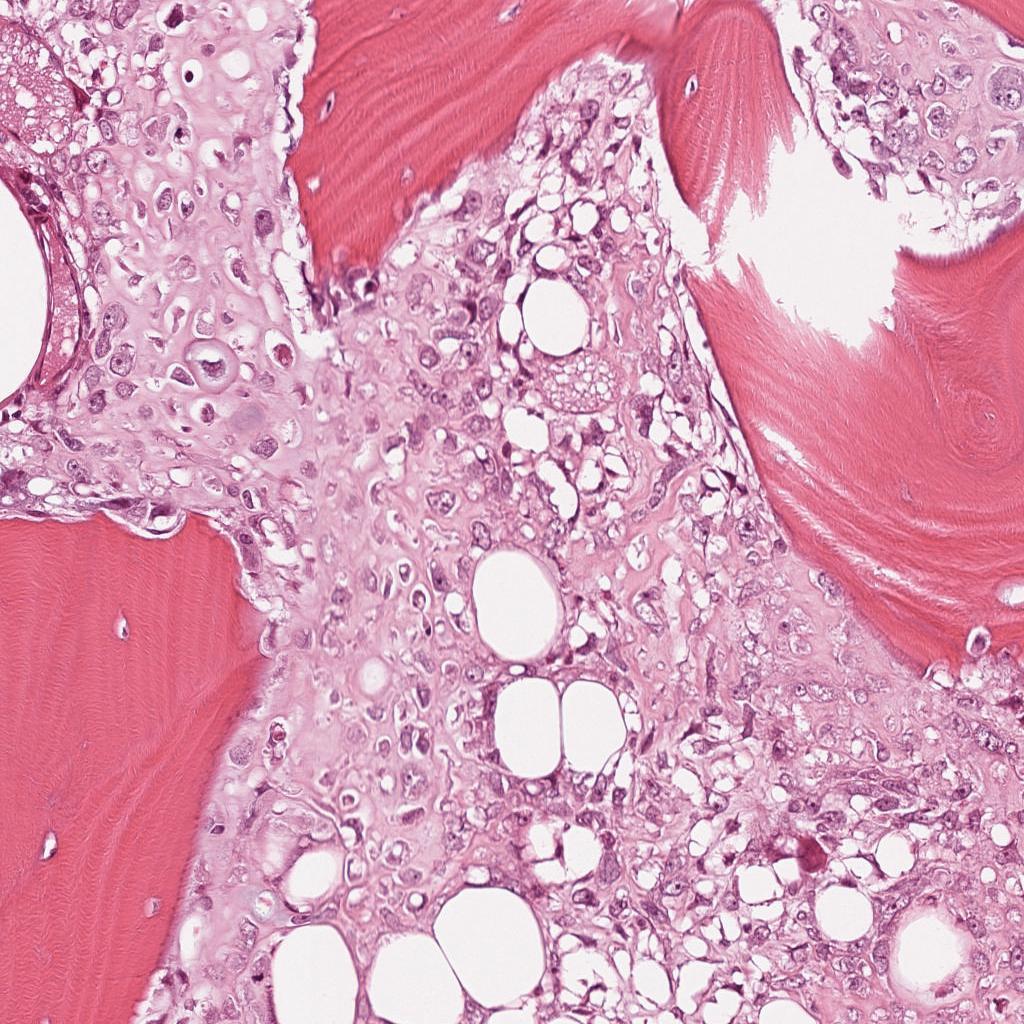
Label: Viable